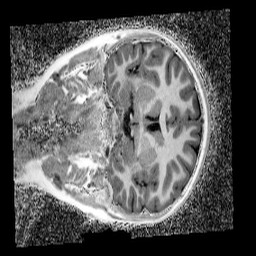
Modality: UNIT1_denoised
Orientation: coronal
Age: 11
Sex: female
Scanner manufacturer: siemens
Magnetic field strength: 3 T
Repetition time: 4 s
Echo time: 0.00299 s